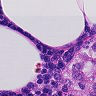
Metastatic tissue present: no